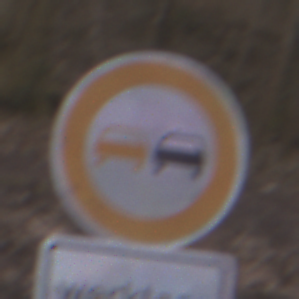
Verkehrszeichen: Ueberholverbot
Zusatzzeichen unten: ZeitangabenMitBeschraenkungAufWochentage1
Umgebung: Outdoor, Nature
Tageszeit: MorningAfternoon
Wetter: Overcast
Licht: Natural
Jahreszeit: Autumn
Kontrast: LowContrast